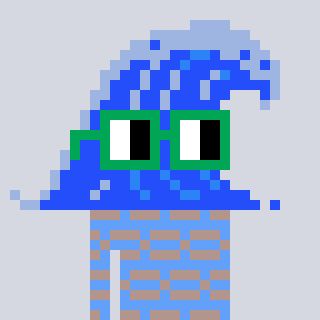
a pixel art character with square green glasses, a wave-shaped head and a blue-colored body on a cool background